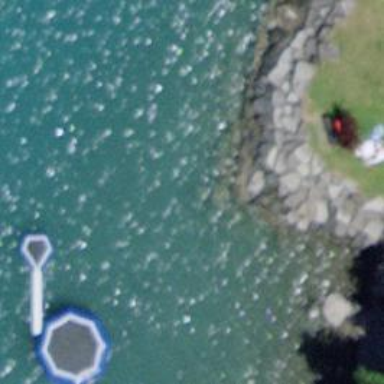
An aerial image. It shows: Swimming area used for leisure and sports activities.